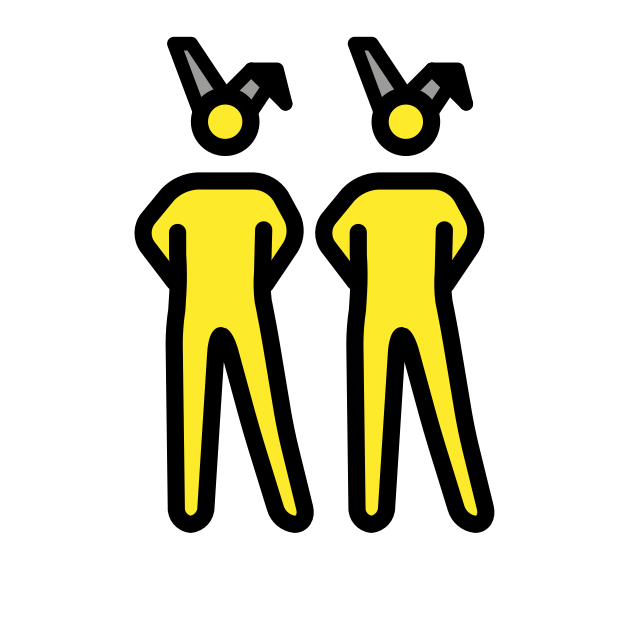
men with bunny ears